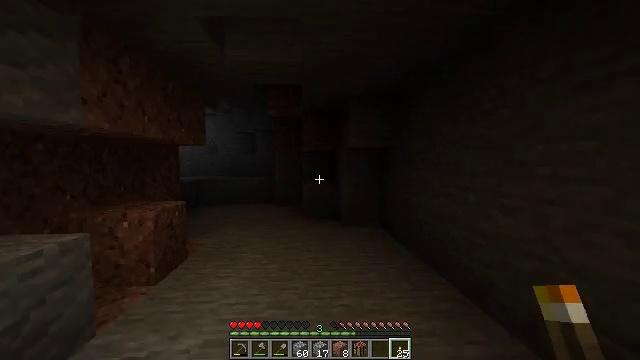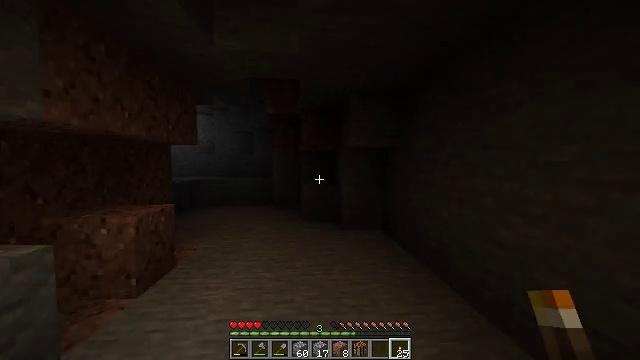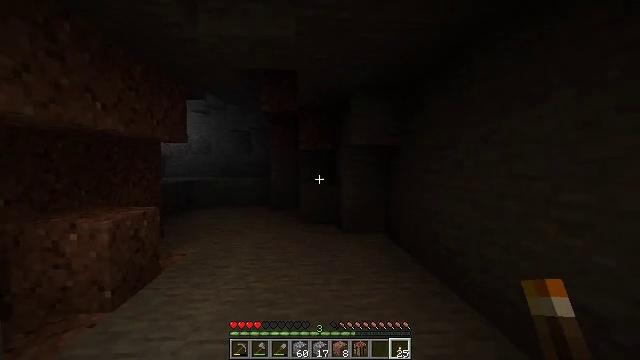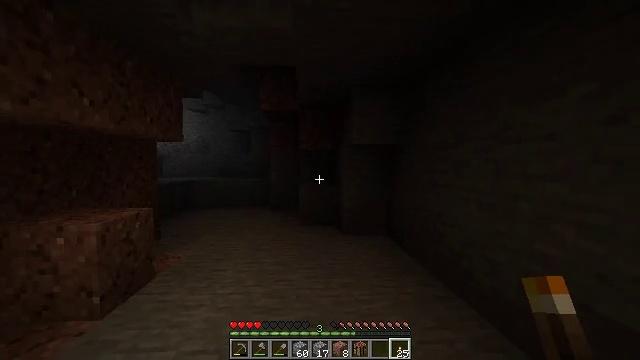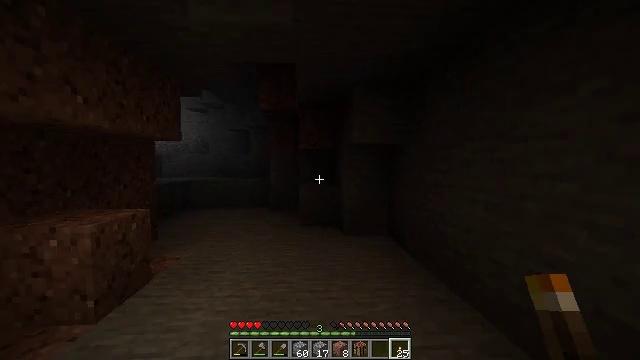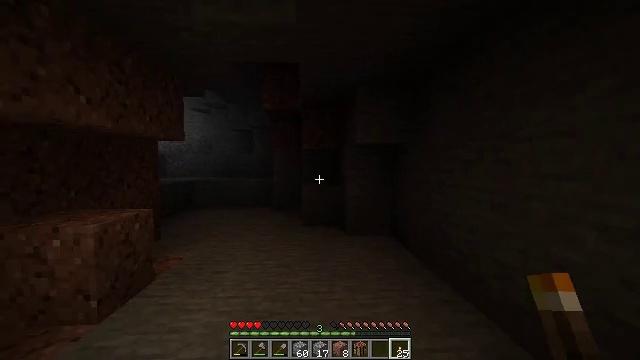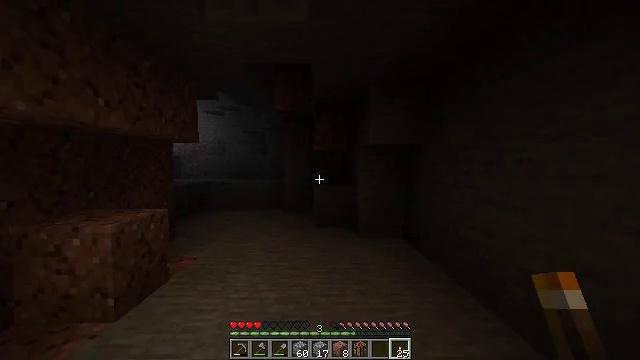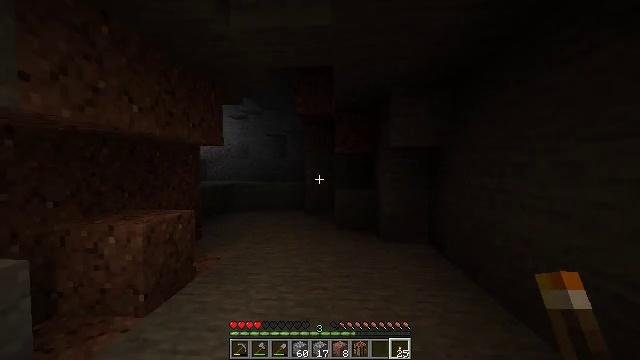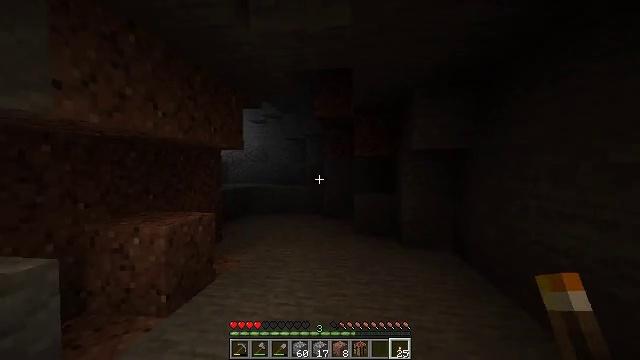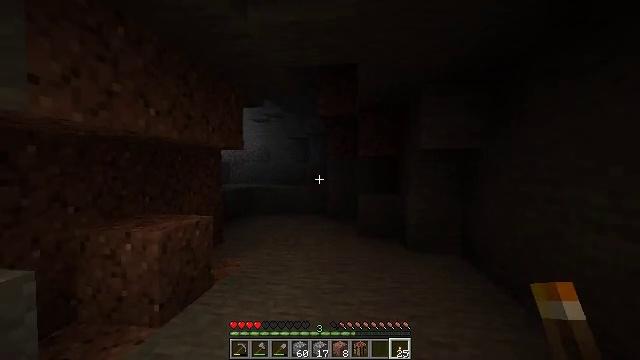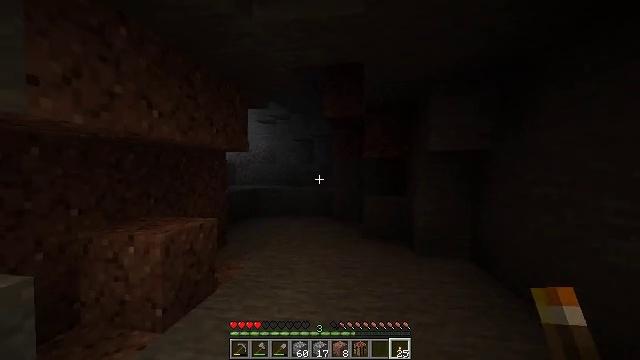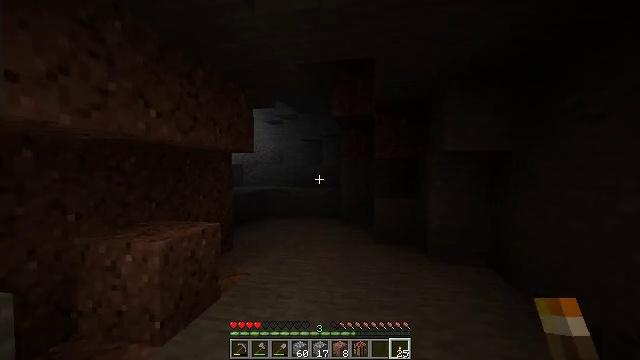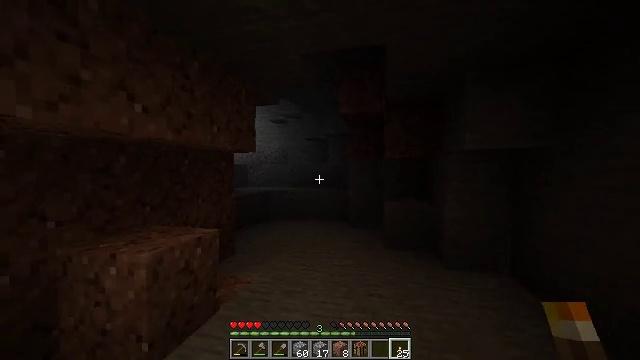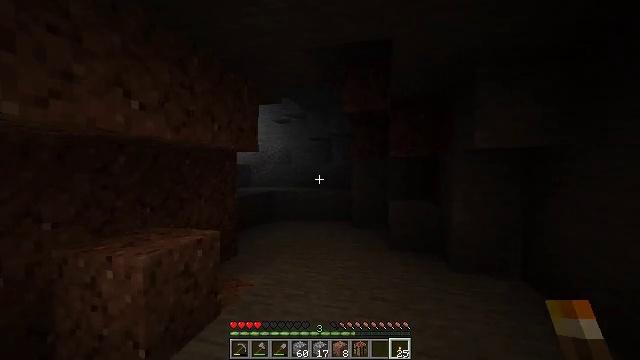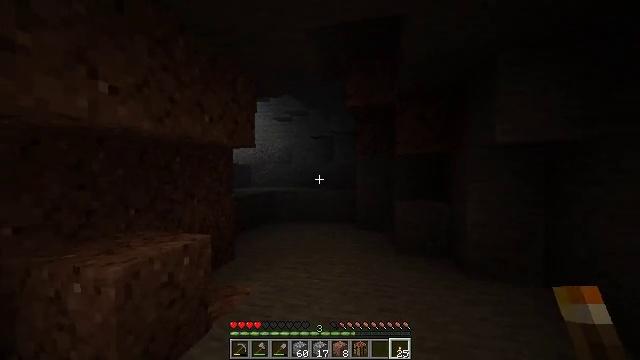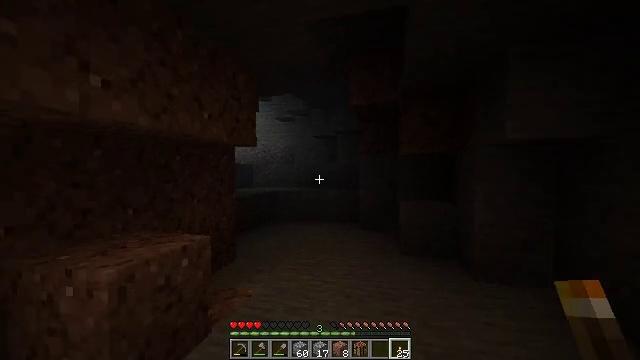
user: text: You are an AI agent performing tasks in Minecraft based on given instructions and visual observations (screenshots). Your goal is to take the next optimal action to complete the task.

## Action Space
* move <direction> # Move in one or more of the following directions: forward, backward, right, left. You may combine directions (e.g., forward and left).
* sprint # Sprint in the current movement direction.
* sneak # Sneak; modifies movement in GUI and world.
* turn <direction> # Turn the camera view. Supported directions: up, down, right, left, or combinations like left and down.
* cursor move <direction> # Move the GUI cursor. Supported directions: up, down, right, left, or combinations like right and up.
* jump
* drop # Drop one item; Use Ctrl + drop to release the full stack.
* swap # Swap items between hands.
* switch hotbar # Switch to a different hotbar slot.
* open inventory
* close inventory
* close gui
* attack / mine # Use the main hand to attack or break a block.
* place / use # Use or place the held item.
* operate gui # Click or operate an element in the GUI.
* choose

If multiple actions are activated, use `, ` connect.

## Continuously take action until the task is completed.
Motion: motion action
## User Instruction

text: Fish and kill the salmon.
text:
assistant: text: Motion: move forward
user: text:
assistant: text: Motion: move forward
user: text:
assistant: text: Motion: no_op
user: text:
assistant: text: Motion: no_op
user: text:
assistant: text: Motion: no_op
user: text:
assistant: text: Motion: turn left
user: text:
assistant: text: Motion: turn left
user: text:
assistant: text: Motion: move forward, turn left
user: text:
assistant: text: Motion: move forward
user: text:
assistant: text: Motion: move forward, turn left
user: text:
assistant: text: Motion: move forward, turn left
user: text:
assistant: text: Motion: move forward, turn left
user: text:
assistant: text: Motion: move forward
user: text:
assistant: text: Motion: move forward
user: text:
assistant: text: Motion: move forward
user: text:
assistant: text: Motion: move forward, turn left
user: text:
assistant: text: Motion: move forward
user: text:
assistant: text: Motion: move forward
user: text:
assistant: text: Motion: move forward
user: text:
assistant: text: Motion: move forward
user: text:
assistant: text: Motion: move forward
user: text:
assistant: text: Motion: move forward
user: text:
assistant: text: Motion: move forward
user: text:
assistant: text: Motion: move forward
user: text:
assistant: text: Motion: move forward, turn left
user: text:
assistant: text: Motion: move forward, turn left
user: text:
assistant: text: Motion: move forward, turn left
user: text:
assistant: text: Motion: move forward, turn left
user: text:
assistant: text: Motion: move forward, turn left
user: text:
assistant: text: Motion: move forward, turn left